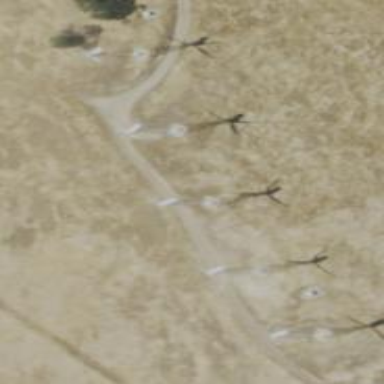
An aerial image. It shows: Wind generator with Vestas wind turbine.